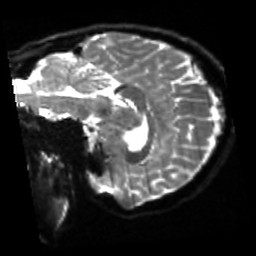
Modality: sbref
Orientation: sagittal
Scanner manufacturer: siemens
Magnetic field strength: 3 T
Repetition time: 4 s
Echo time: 0.0594 s